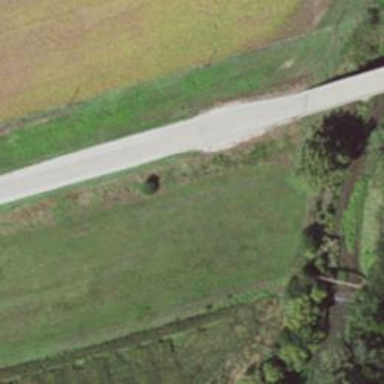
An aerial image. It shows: Primary road with asphalt surface.